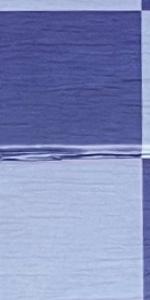
Label: Empty